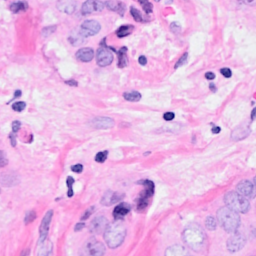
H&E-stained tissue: Breast